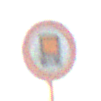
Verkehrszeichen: VerbotKennzeichnungspflichtigeKraftfahrzeugeGefaehrlicheGueter
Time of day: SunriseSunset
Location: Outdoor (Nature)
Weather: Clear
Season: NotSpecified
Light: Natural